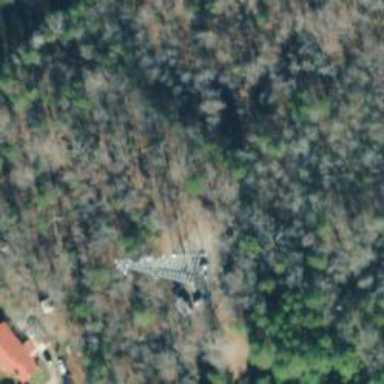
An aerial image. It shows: Communication mast tower.